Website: macys
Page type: customer-info-address
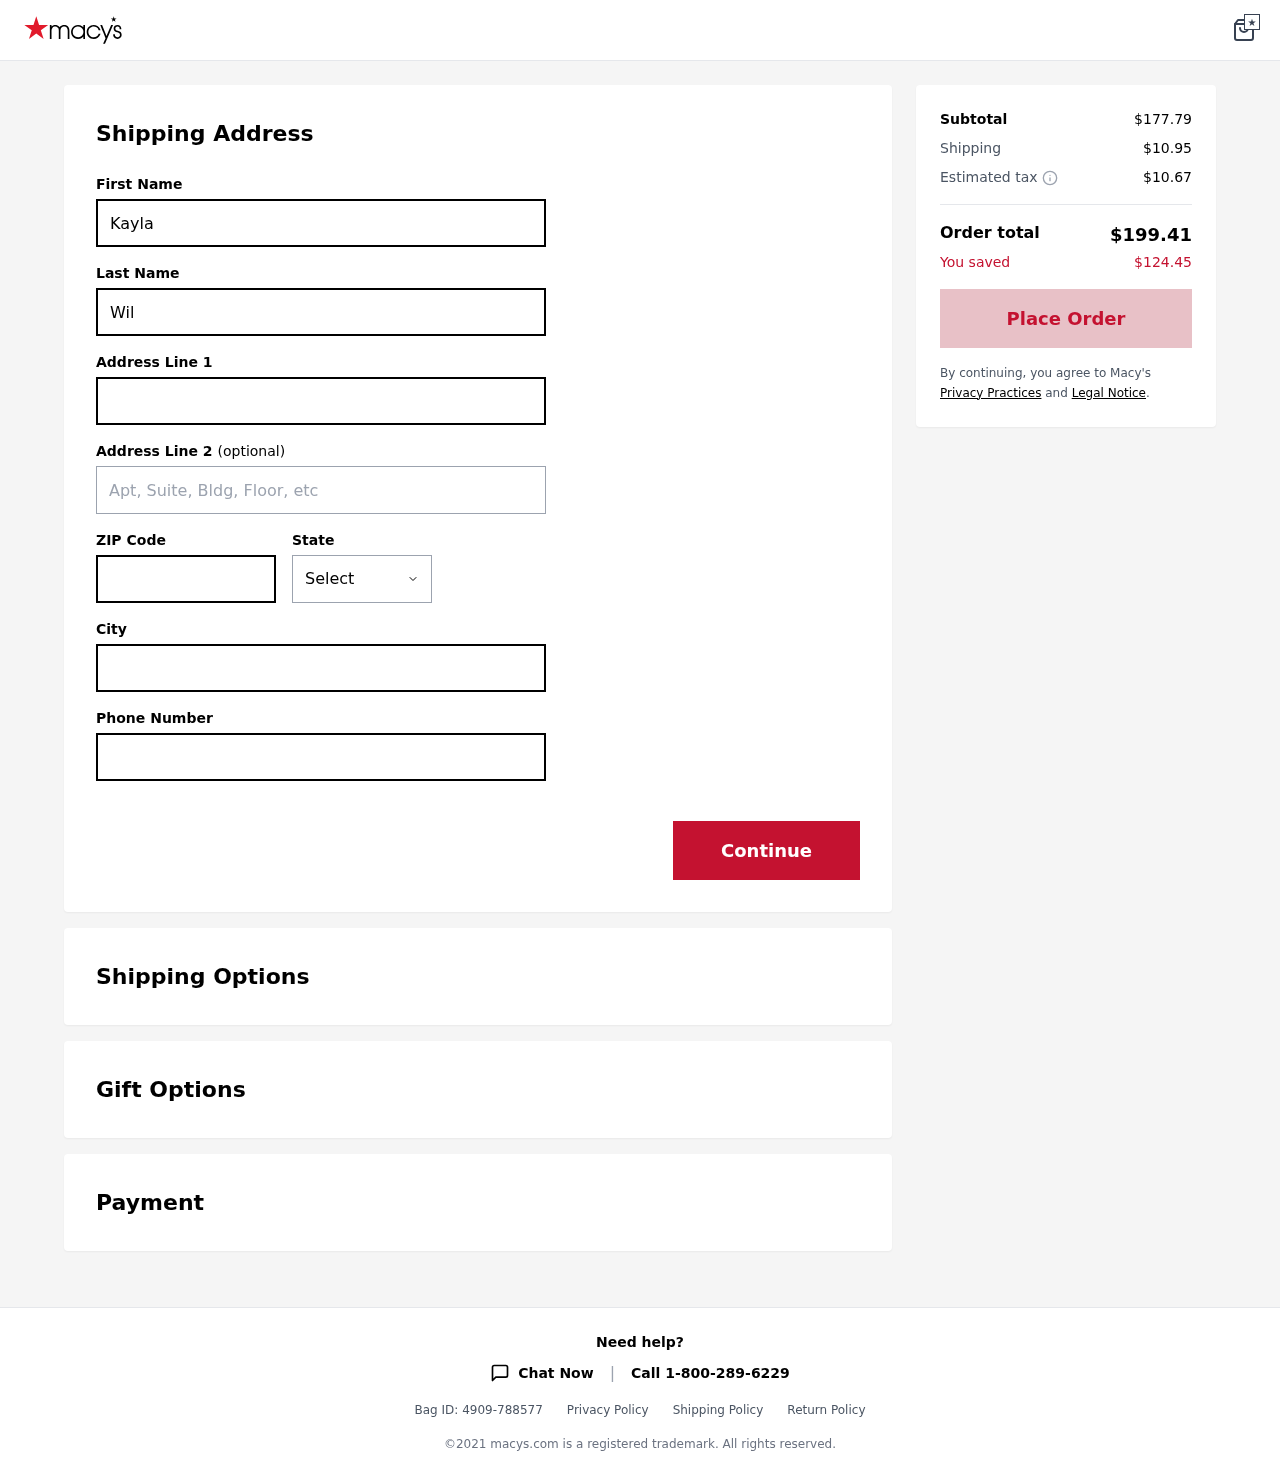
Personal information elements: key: PII_CITY
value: Floreschester
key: PII_FIRSTNAME
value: Kayla
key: PII_LASTNAME
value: Williams
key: PII_PHONE
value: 8306005890
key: PII_POSTCODE
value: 25541
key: PII_STATE
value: DC
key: PII_STREET
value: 231 Amanda Run Suite 705
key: PII_STREET2
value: Apt. 589
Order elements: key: ORDER_SUBTOTAL
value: $177.79
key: ORDER_SHIPPING_COST
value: $10.95
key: ORDER_TAX
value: $10.67
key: ORDER_TOTAL
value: $199.41
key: ORDER_SAVINGS
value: $124.45